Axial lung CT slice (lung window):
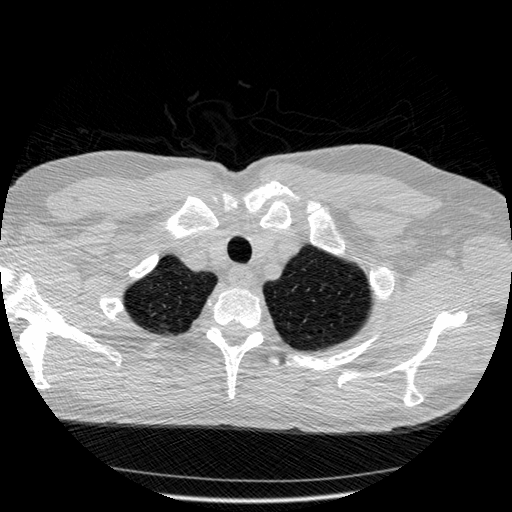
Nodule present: no